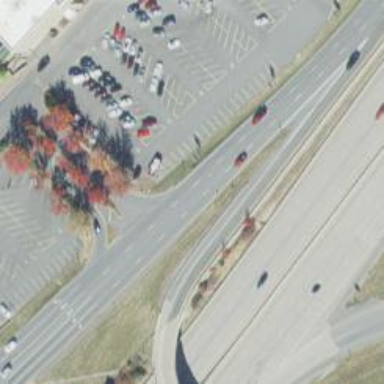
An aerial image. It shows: Secondary link road.